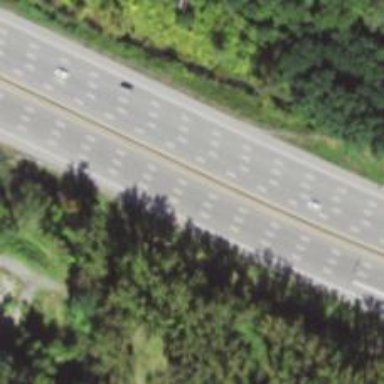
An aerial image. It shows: Asphalt motorway.